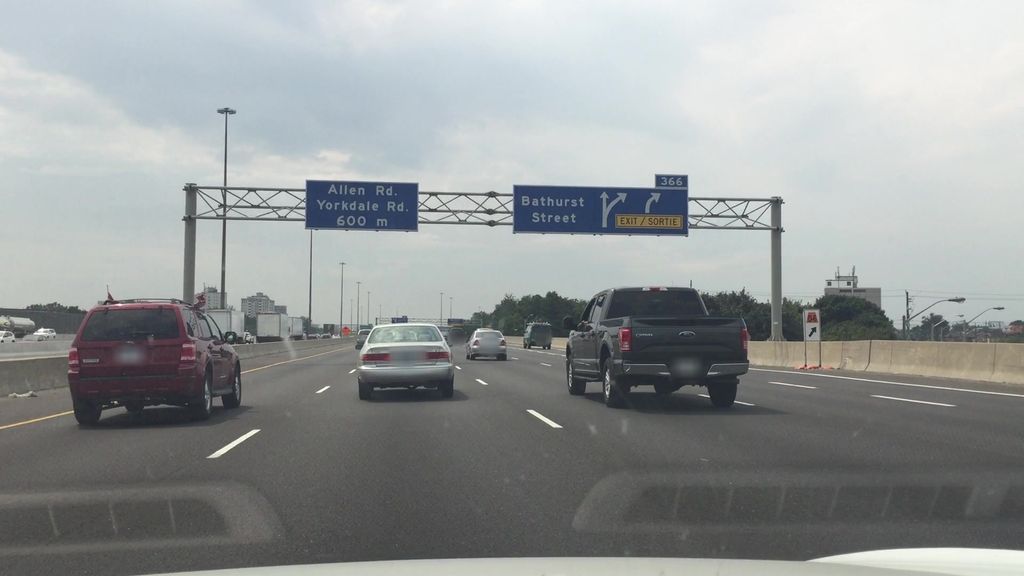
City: toronto